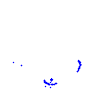
Particle: proton